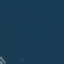
Label: SeaLake